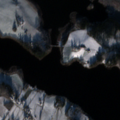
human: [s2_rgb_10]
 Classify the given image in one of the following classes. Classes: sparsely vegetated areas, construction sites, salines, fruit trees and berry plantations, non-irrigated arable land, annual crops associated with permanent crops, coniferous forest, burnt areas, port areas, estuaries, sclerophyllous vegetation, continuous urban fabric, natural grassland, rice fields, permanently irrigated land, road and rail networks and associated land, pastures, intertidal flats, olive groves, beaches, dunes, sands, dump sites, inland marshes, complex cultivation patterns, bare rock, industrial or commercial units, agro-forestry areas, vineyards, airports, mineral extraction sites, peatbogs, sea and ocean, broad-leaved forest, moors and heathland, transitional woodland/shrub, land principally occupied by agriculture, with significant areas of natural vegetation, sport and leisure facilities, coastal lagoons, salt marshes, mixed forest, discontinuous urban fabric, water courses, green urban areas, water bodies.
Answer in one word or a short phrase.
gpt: non-irrigated arable land, land principally occupied by agriculture, with significant areas of natural vegetation, mixed forest, inland marshes, water bodies